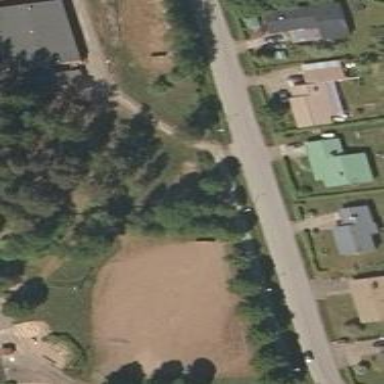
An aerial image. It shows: Driveway.